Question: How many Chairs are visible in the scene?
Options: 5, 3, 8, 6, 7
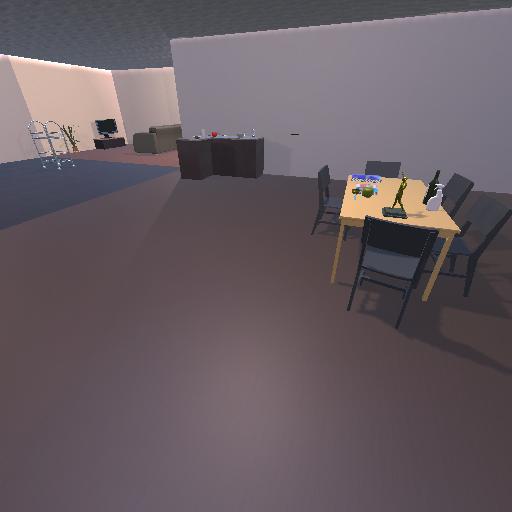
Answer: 5